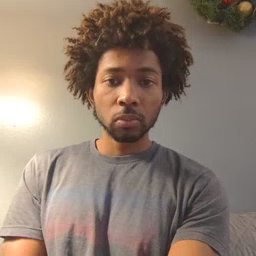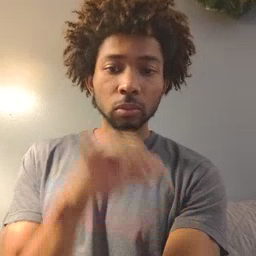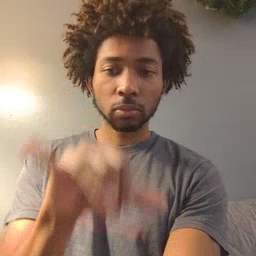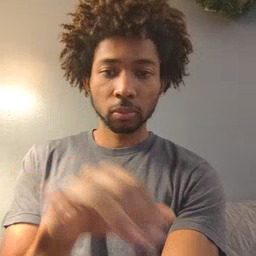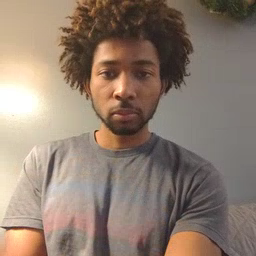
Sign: stay